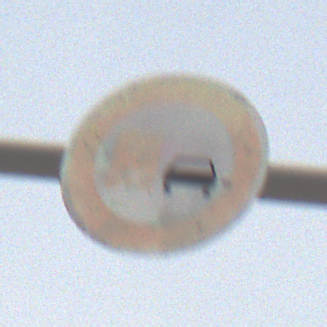
Verkehrszeichen: UeberholverbotKraftfahrzeuge
Umgebung: Outdoor, Nature
Tageszeit: MorningAfternoon
Wetter: PartlyCloudy
Licht: Natural
Jahreszeit: Winter
Kontrast: MediumContrast